Question: I'm trying to create a layout similar to the following in MigLayout:
Basically 3 columns: one of buttons, one of labels, and one of other components with a list (spanning 2 columns) and a text area (which should line up with the other components in the third column) at the bottom. The trick is the buttons column spans all the rows apart from the last two and splits that into 8 (one for each button). However I end up with the buttons overlapping the list and with debug on you can see that the buttons are actually spilling out of their cell. This still happens when I put the buttons in another panel and then add that to the main panel.
Adding in glue (or some other practically invisible component) results in a gap occurring between the buttons and the bottom components when the window is resized (I want the bottom components to take up all the extra space).
Is there some way to push the bottom components to below the buttons so that they get any extra space from a resize?
( Thanks mKorbel!)

Code:
'''
import net.miginfocom.swing.MigLayout;
import javax.swing.*;
import javax.swing.border.EmptyBorder;
import java.awt.*;
public class MigLayoutTest extends JPanel
{
private MigLayoutTest()
{
JFrame frame = new JFrame("MigLayout Test");
frame.setDefaultCloseOperation(WindowConstants.EXIT_ON_CLOSE);
frame.setContentPane(new JScrollPane(getPage()));
frame.getContentPane().setMinimumSize(new Dimension(650, 336));
frame.getContentPane().setPreferredSize(new Dimension(890, 562));
frame.pack();
frame.setLocationRelativeTo(null);
frame.setVisible(true);
}
private JPanel getPage()
{
JPanel panel = new JPanel(new MigLayout("fill, wrap 3, debug", "[][][grow, fill]"));
panel.setBorder(new EmptyBorder(10, 10, 10, 10));
// To add buttons directly to panel uncomment the commented out lines below and comment out each line that references listButtonPanel
JPanel listButtonPanel = new JPanel(new MigLayout("ins 0, wrap 1, aligny top"));
Dimension btnSize = new Dimension(105, 25);
JButton addBtn = new JButton("Add");
addBtn.setPreferredSize(btnSize);
listButtonPanel.add(addBtn);
// panel.add(addBtn, "spany 4, split 8, flowy");
JButton removeBtn = new JButton("Remove");
removeBtn.setPreferredSize(btnSize);
listButtonPanel.add(removeBtn);
// panel.add(removeBtn);
JButton copyBtn = new JButton("Copy");
copyBtn.setPreferredSize(btnSize);
listButtonPanel.add(copyBtn);
// panel.add(copyBtn)
panel.add(listButtonPanel, "spany 2, aligny top, hmax 100%");
JTextField txtField = new JTextField();
JLabel label = new JLabel("Property 1");
label.setLabelFor(txtField);
panel.add(label, "alignx right");
panel.add(txtField);
JComboBox comboBox = new JComboBox(new String[] {"cbx itm 1", "cbx itm 2", "cbx itm 3"});
comboBox.setEditable(true);
comboBox.setSelectedItem("");
label = new JLabel("ComboBox Property");
label.setLabelFor(comboBox);
panel.add(label, "alignx right");
panel.add(comboBox);
panel.add(new JLabel("A big JList"), "spanx 2, grow");
panel.add(new JLabel("A big JTextArea"));
JList list = new JList(new DefaultListModel());
list.setSelectionMode(ListSelectionModel.SINGLE_SELECTION);
list.setVisibleRowCount(-1);
String[] names = new String[] {"Stuff to", "fill this", "JList..."};
DefaultListModel model = (DefaultListModel)list.getModel();
for (String name : names)
model.addElement(name);
JScrollPane scroller = new JScrollPane(list);
scroller.setMinimumSize(new Dimension(213, 100));
scroller.setPreferredSize(new Dimension(213, 100));
panel.add(scroller, "spanx 2, grow, pushy");
JTextArea textArea = new JTextArea();
scroller = new JScrollPane(textArea);
scroller.setPreferredSize(new Dimension(100, 100));
panel.add(scroller, "grow, pushy");
return panel;
}
public static void main(String[] args)
{
EventQueue.invokeLater(new Runnable() {
@Override
public void run() { new MigLayoutTest(); }
});
}
}
'''
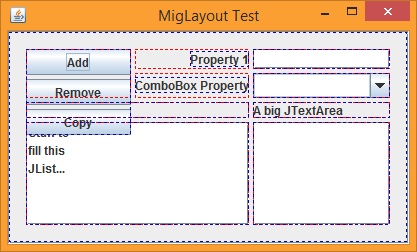
Answer: Thomas' answer works as long as the panel has a static number of rows, which unfortunately our program doesn't. To get around this I keep track of how many rows I'm going to create and then dynamically generate the row constraints at the end. (This is a bit messy but not as bad as I expected. If there's a way to avoid the row constraints I'll update the code accordingly.) I also used a dummy row between the components beside the button panel and the list and textfield at the bottom to take up the extra space keeping everything aligned properly without resizing.
'''
import net.miginfocom.swing.MigLayout;
import javax.swing.*;
import javax.swing.border.EmptyBorder;
import java.awt.*;
public class MigLayoutTest extends JPanel
{
private MigLayoutTest(boolean addExtraRow1, boolean addExtraRow2)
{
JFrame frame = new JFrame("MigLayout Test");
frame.setDefaultCloseOperation(WindowConstants.EXIT_ON_CLOSE);
frame.setContentPane(new JScrollPane(getPage(addExtraRow1, addExtraRow2)));
frame.getContentPane().setMinimumSize(new Dimension(650, 336));
frame.getContentPane().setPreferredSize(new Dimension(890, 562));
frame.pack();
frame.setLocationRelativeTo(null);
frame.setVisible(true);
}
private JPanel getPage(boolean addExtraRow1, boolean addExtraRow2)
{
// Create buttons panel
JPanel listButtonPanel = new JPanel(new MigLayout("ins 0, wrap 1, aligny top"));
JButton addBtn = new JButton("Add");
listButtonPanel.add(addBtn, "w 105px, h 25px, sg btns");
JButton removeBtn = new JButton("Remove");
listButtonPanel.add(removeBtn, "sg btns");
JButton copyBtn = new JButton("Copy");
listButtonPanel.add(copyBtn, "sg btns");
// Create other components
int rowCount = 1; // make a dummy row at the bottom to push all the components beside the button panel up
JTextField txtField = new JTextField();
rowCount++;
JComboBox comboBox = new JComboBox(new String[] {"cbx itm 1", "cbx itm 2", "cbx itm 3"});
comboBox.setEditable(true);
comboBox.setSelectedItem("");
rowCount++;
JCheckBox checkBox = null;
if (addExtraRow1)
{
checkBox = new JCheckBox();
rowCount++;
}
JTextField optTxtField = null;
if (addExtraRow2)
{
optTxtField = new JTextField();
rowCount++;
}
rowCount++;
JList list = new JList(new DefaultListModel());
list.setSelectionMode(ListSelectionModel.SINGLE_SELECTION);
list.setVisibleRowCount(-1);
String[] names = new String[] {"Stuff to", "fill this", "JList..."};
DefaultListModel model = (DefaultListModel)list.getModel();
for (String name : names)
model.addElement(name);
JTextArea textArea = new JTextArea();
// Generate row constraints
StringBuilder rowConstraints = new StringBuilder();
for (int i=0; i<rowCount; i++)
rowConstraints.append("[]");
rowConstraints.append("[grow, fill]");
// Create main panel and add components
JPanel panel = new JPanel(new MigLayout("fill, wrap 3, debug", "[][][grow, fill, align left]", rowConstraints.toString()));
panel.setBorder(new EmptyBorder(10, 10, 10, 10));
panel.add(listButtonPanel, "spany " + --rowCount + ", aligny top, hmax 100%"); // decrement rowCount because the buttons should be above the bottom components' labels
addComponent(panel, new JLabel("Property 1"), txtField);
addComponent(panel, new JLabel("ComboBox Property"), comboBox);
if (checkBox != null)
addComponent(panel, new JLabel("Extra comp 1"), checkBox);
if (optTxtField != null)
addComponent(panel, new JLabel("Extra comp 2"), optTxtField);
panel.add(new JLabel("A big JList"), "skip 3, spanx 2, grow"); // skip the dummy row before adding this
panel.add(new JLabel("A big JTextArea"));
panel.add(new JScrollPane(list), "hmin 100px, spanx 2, grow");
panel.add(new JScrollPane(textArea), "hmin 100px, grow");
return panel;
}
private void addComponent(JPanel panel, JLabel label, Component component)
{
label.setLabelFor(component);
panel.add(label, "align right");
panel.add(component);
}
public static void main(final String[] args)
{
EventQueue.invokeLater(new Runnable() {
@Override
public void run() { new MigLayoutTest(args.length > 1, args.length == 2); }
});
}
}
'''